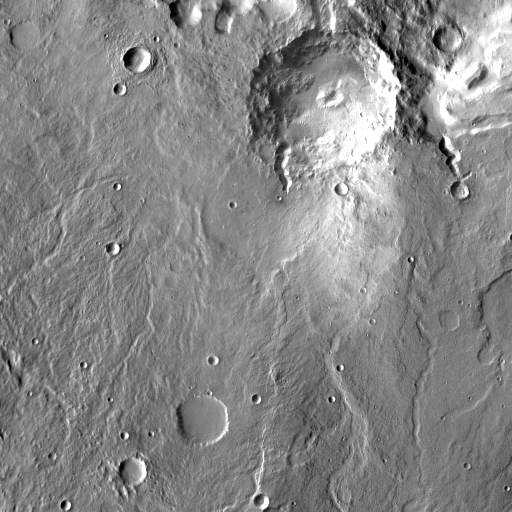
Crater classes present: Background, Other, Buried, Secondary